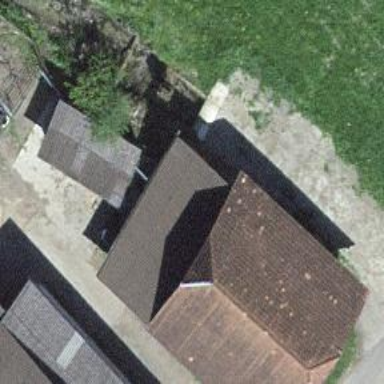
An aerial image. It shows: Barn.